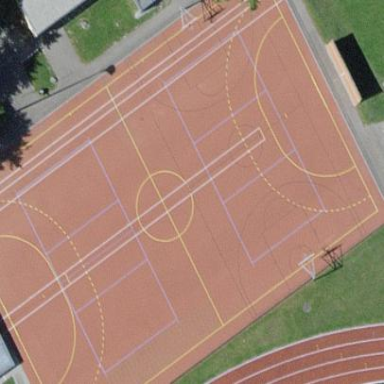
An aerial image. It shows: Basketball court on pitch.